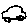
Label: car